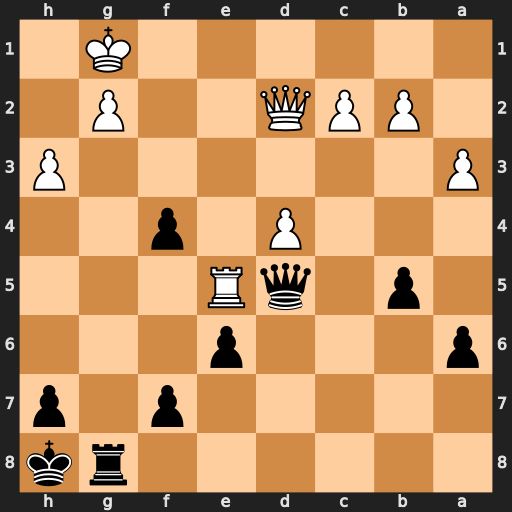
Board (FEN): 6rk/5p1p/p3p3/1p1qR3/3P1p2/P6P/1PPQ2P1/6K1
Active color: b
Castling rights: -
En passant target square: -
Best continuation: Rxg2+ Qxg2 Qxd4+ Qf2 Qxe5